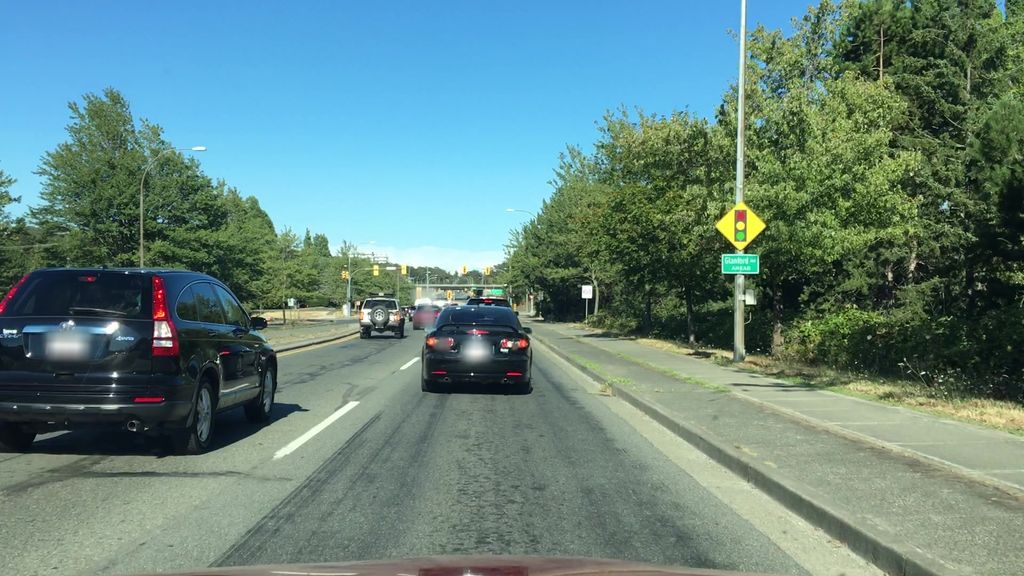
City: victoria